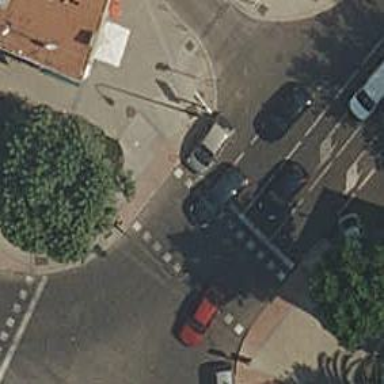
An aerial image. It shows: Crossing with traffic signals.